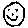
Label: smiley face